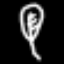
Label: leaf